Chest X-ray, PA view. Patient: 48 years old, sex F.
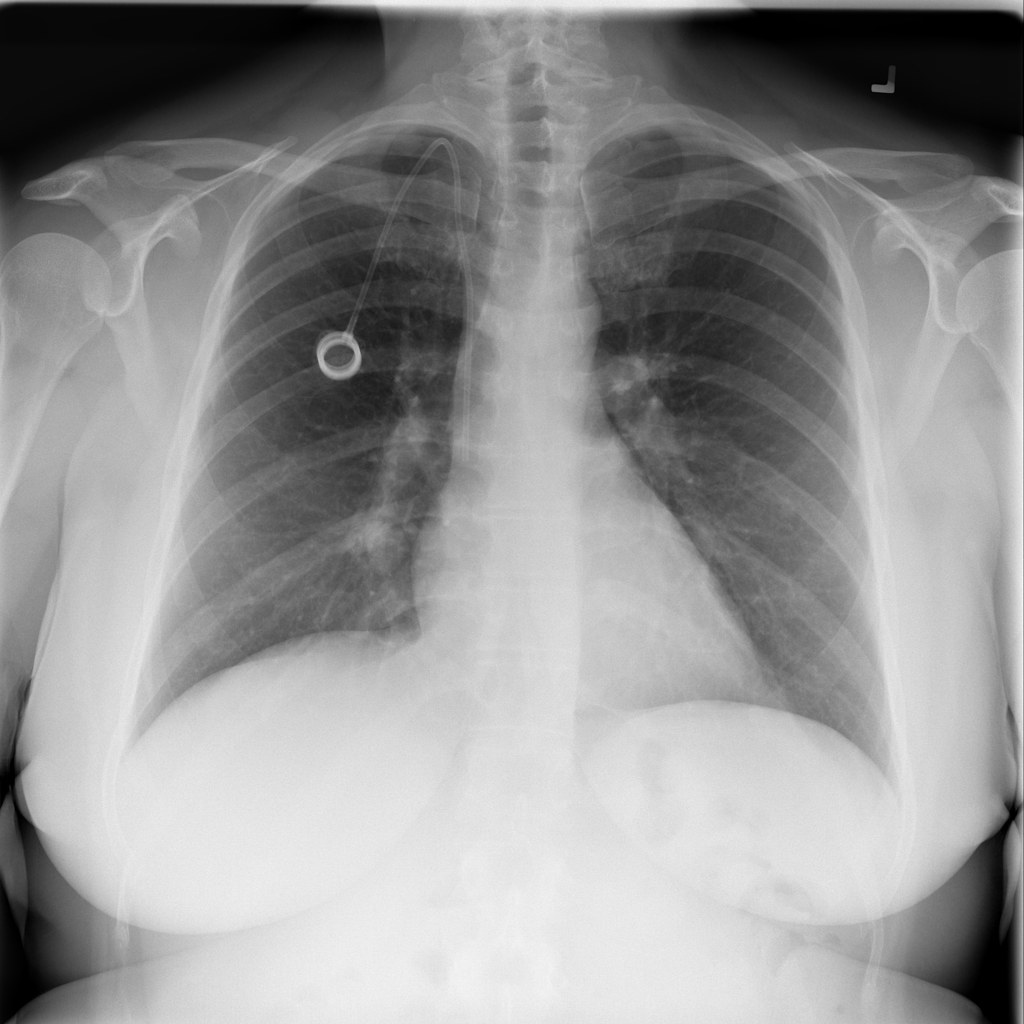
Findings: Nodule